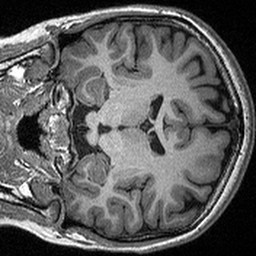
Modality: T1w
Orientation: coronal
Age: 19
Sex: female
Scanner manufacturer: siemens
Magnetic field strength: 3 T
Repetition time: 2.3 s
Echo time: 0.00298 s